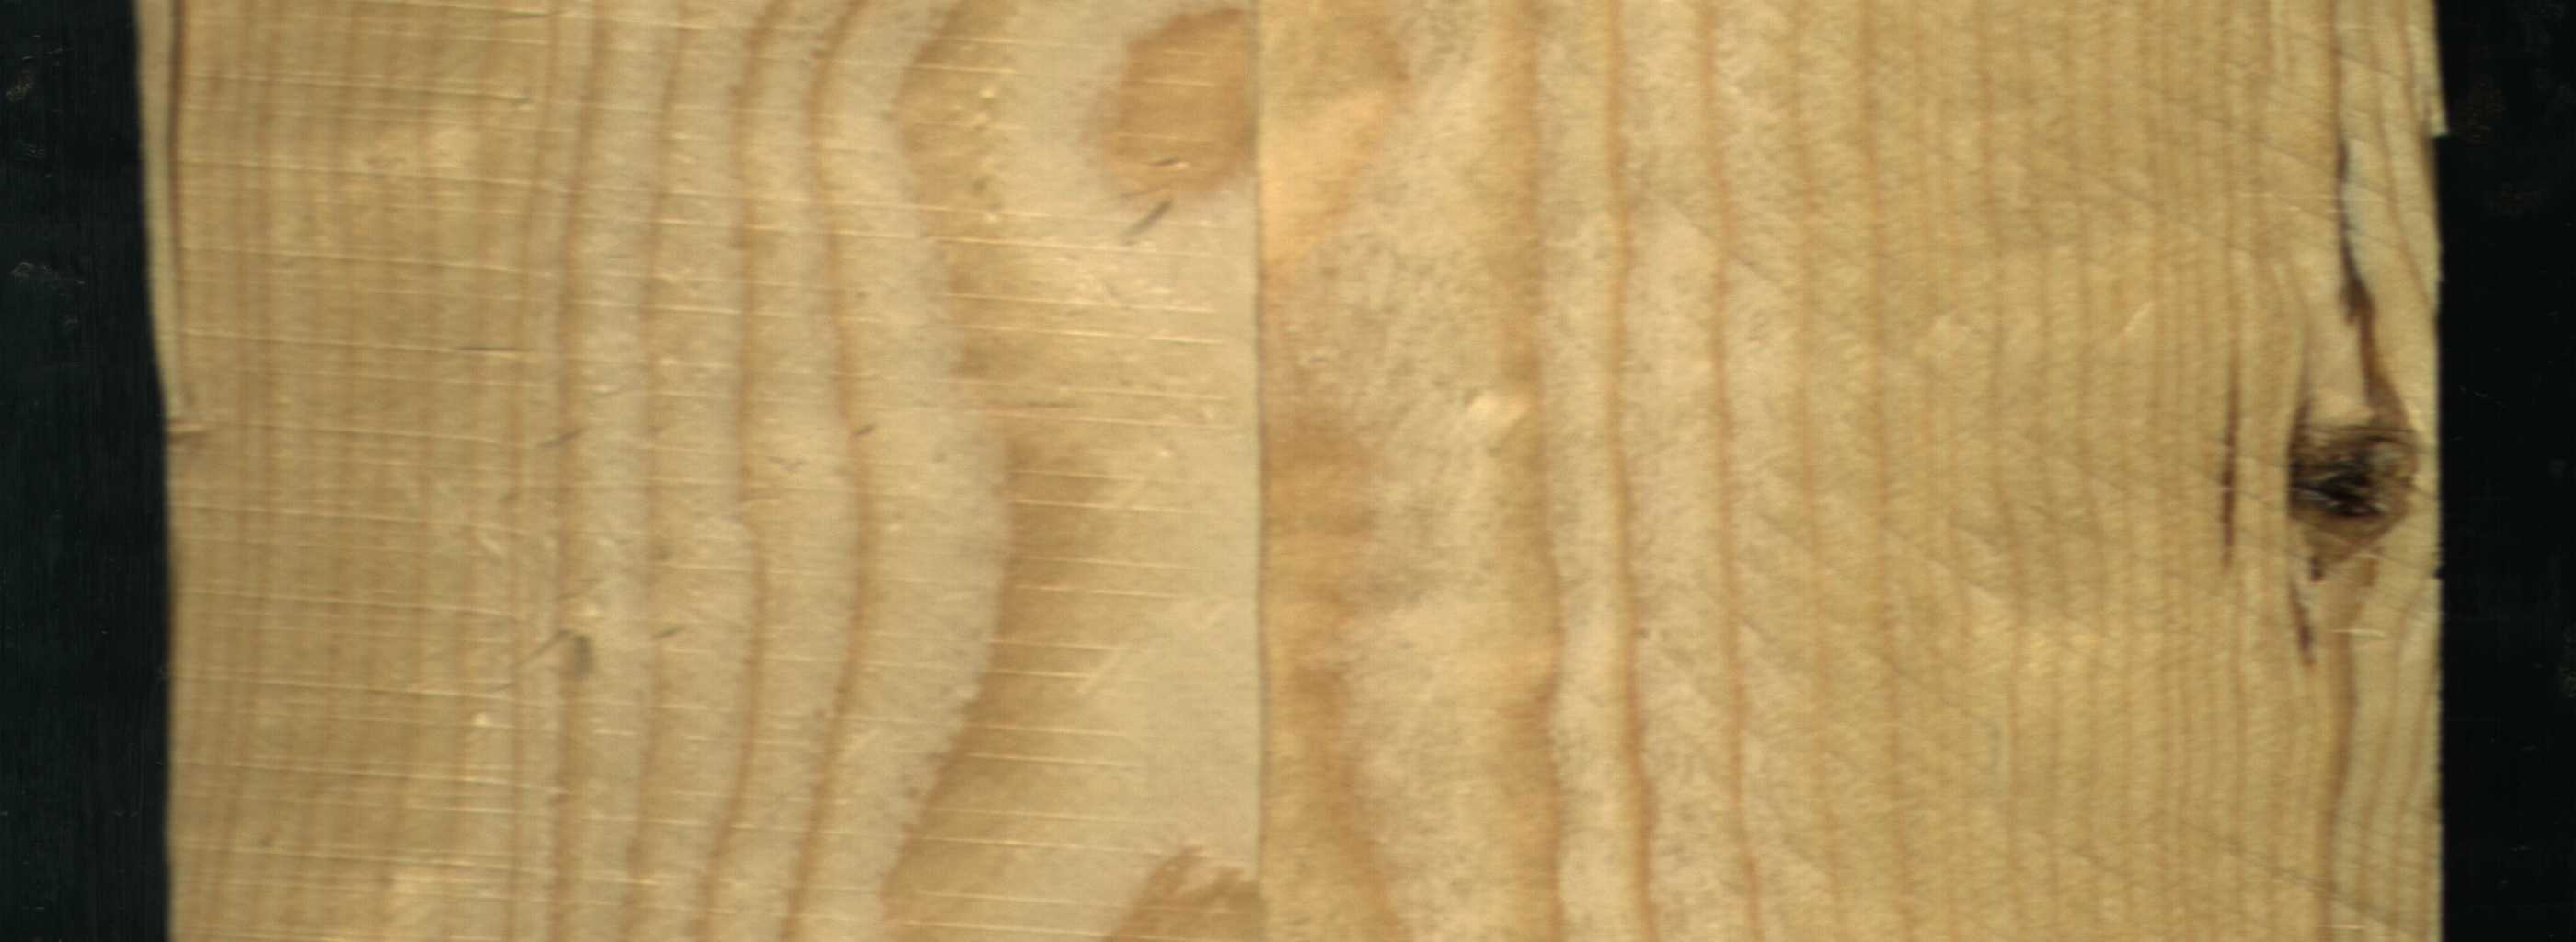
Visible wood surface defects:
resin
resin